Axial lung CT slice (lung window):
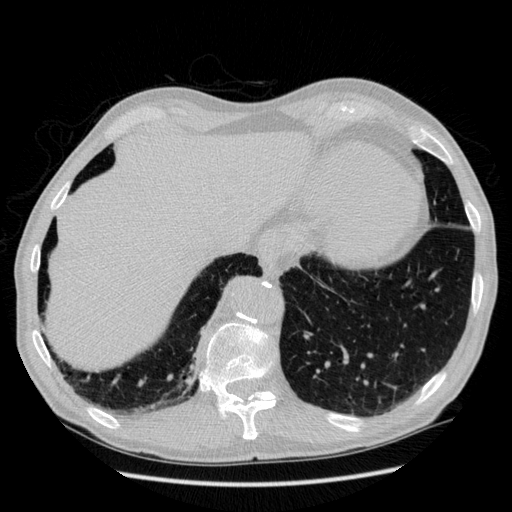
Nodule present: no